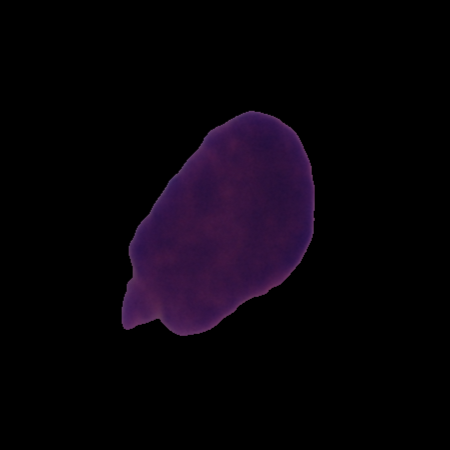
Label: cancer